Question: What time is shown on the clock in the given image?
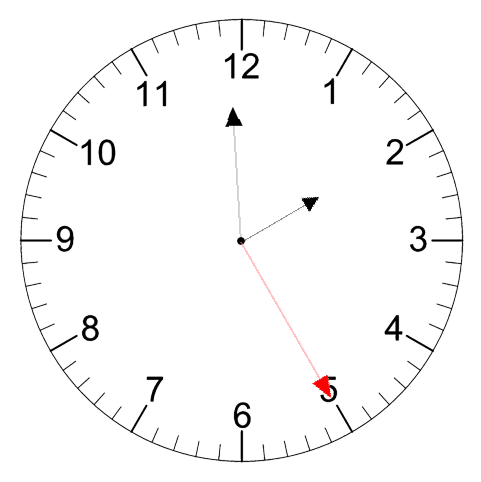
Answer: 01:59:25